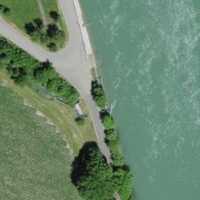
EUNIS habitat code: 15
Species observed at this site:
Fulica atra